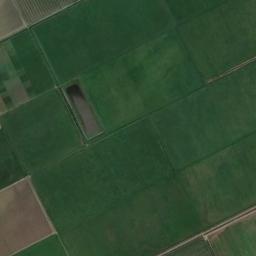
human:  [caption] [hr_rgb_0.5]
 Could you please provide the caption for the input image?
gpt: Several green rectangular farmlands are discharged in neat rows .

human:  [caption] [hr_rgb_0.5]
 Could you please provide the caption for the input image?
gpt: There are numerous neat rows of rectangular farmlands .

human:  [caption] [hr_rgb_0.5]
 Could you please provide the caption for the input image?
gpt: Many neatly arranged green and brown mixed sized rectangular farm fields .

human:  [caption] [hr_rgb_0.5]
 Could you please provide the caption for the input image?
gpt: There are some green and nude rectangular farmland .

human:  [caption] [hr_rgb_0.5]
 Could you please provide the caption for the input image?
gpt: There are some green rectangular farmlands .